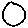
Label: circle